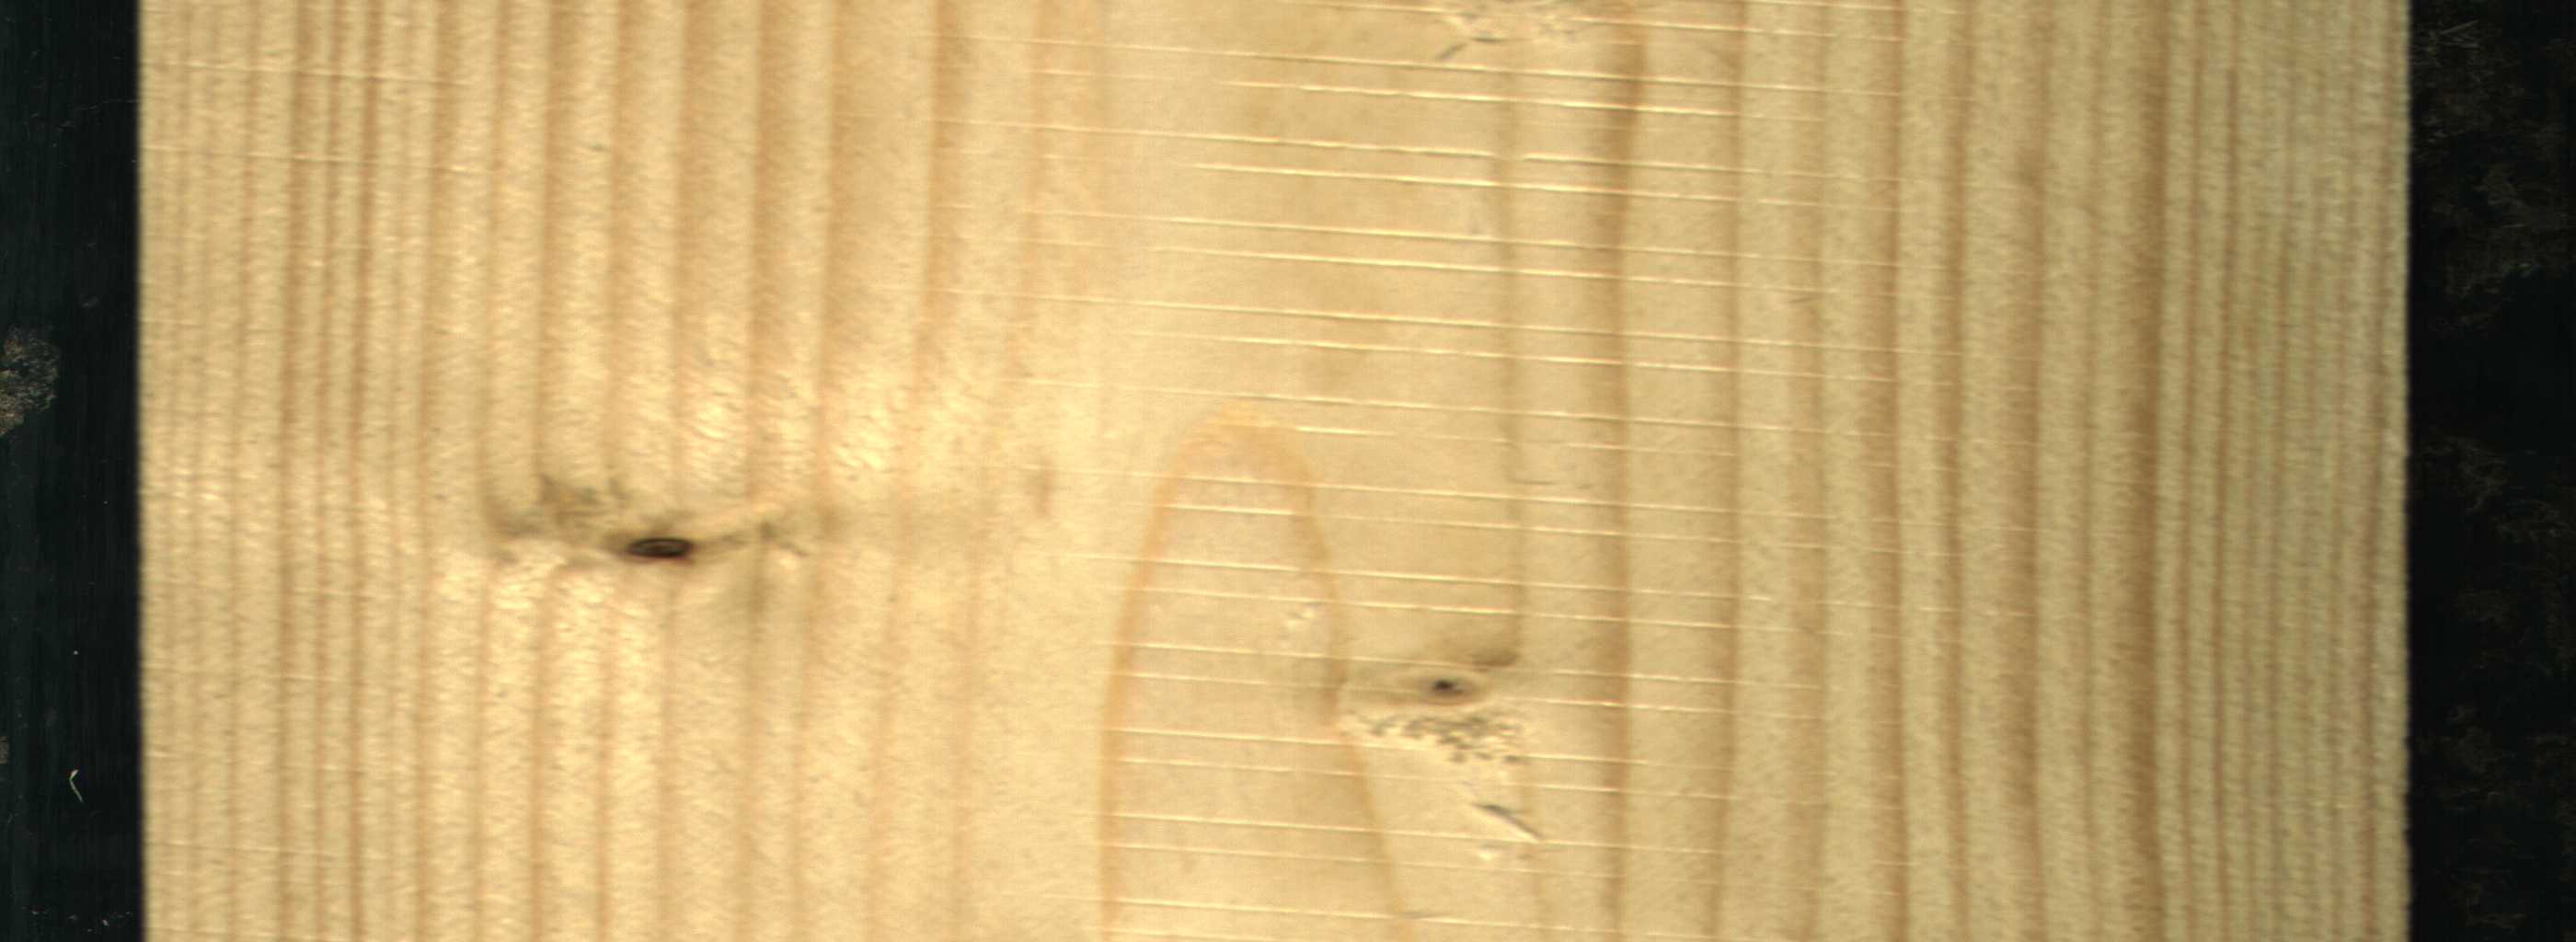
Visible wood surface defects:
Dead_Knot
Live_Knot